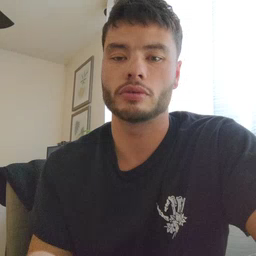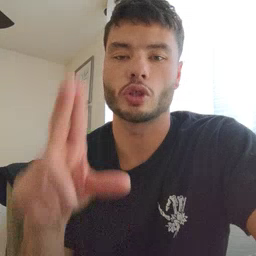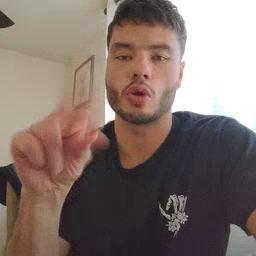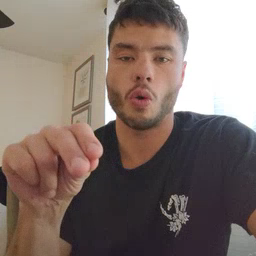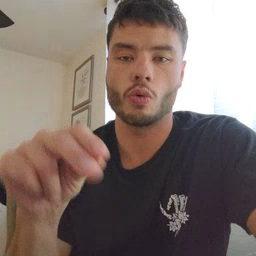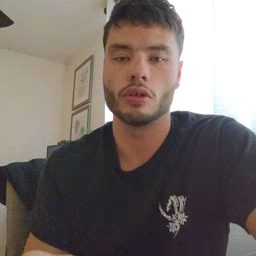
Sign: no